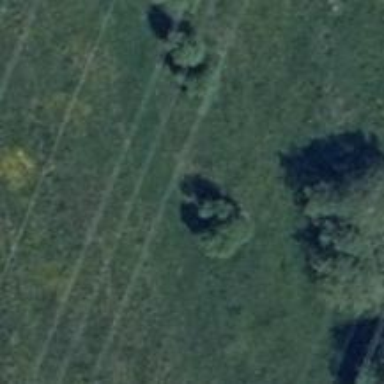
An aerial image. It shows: Deciduous tree with broadleaved leaves.